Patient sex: M
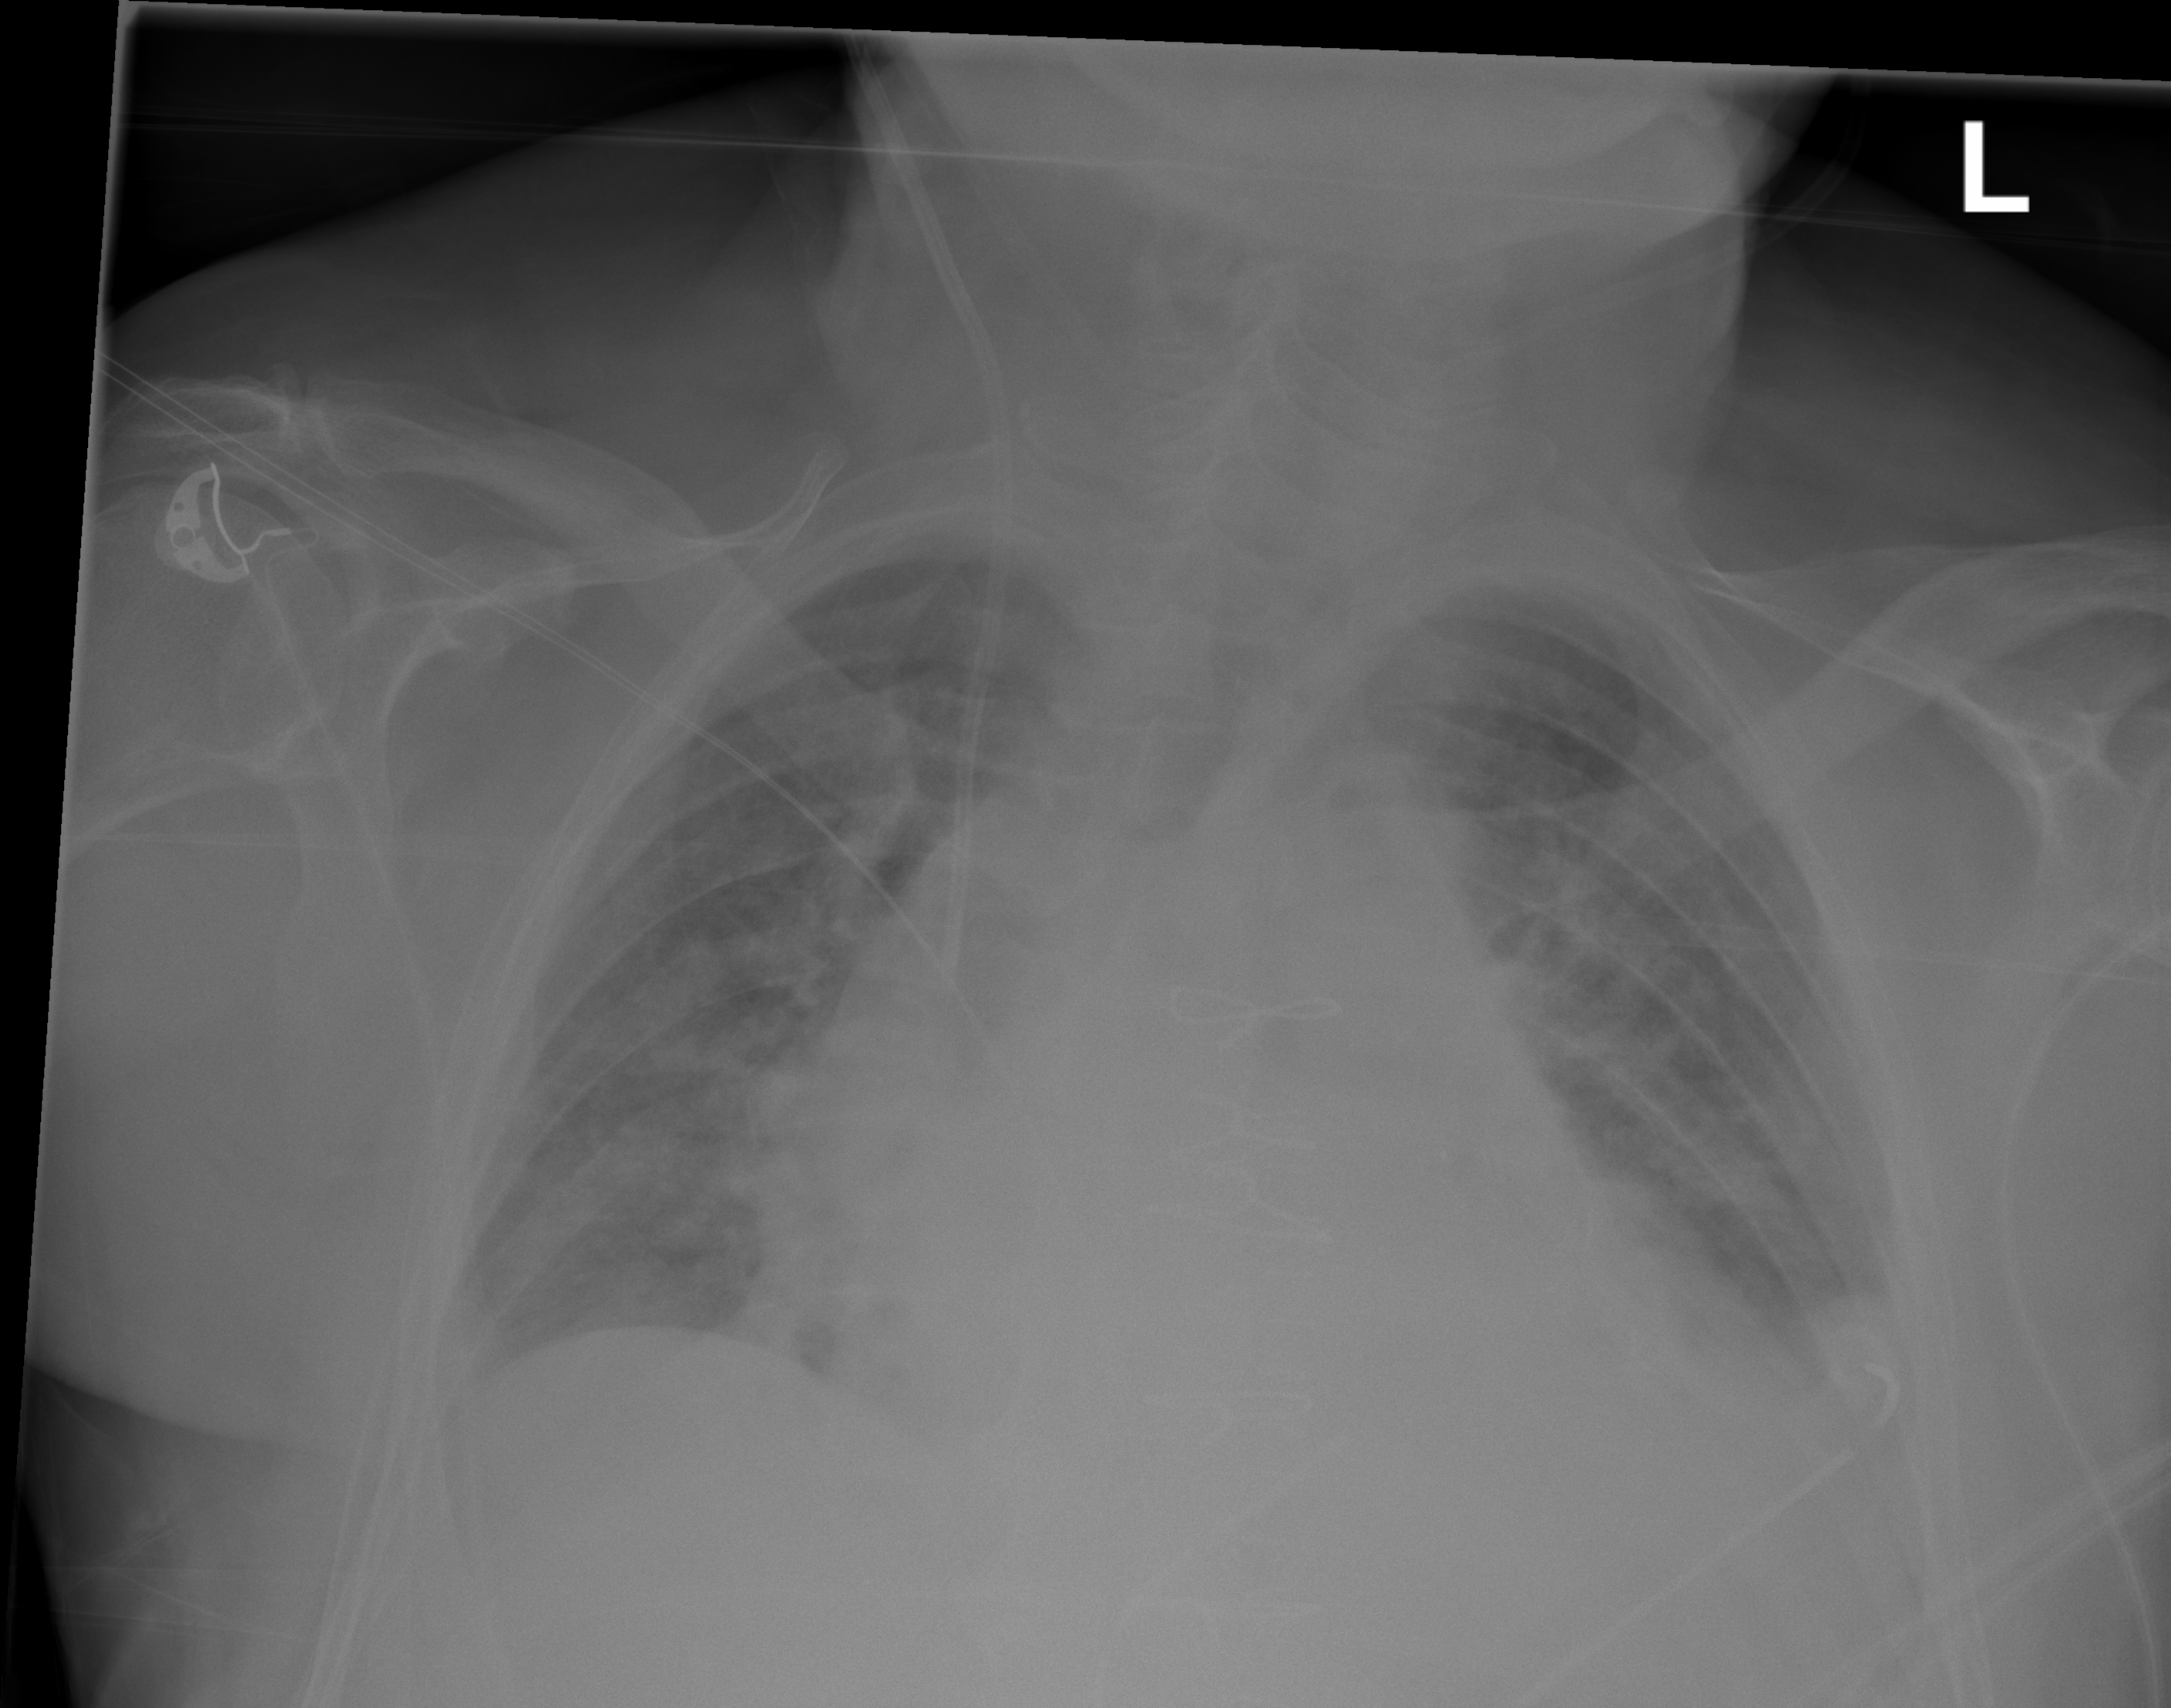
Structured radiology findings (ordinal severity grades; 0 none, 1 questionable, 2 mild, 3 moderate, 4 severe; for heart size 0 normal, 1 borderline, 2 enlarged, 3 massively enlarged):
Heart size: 2
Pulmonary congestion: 2
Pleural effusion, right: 0
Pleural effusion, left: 0
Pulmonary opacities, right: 0
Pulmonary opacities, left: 0
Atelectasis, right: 0
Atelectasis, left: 0